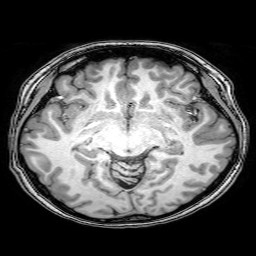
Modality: T1w
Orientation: coronal
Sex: female
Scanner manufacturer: philips
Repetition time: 0.008079 s
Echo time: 0.00369 s